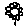
Label: flower